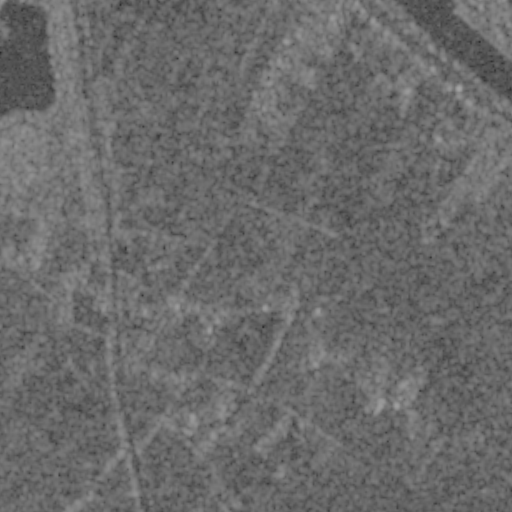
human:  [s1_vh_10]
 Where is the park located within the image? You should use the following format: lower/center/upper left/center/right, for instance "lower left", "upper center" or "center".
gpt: The park is located in the upper right of the image.
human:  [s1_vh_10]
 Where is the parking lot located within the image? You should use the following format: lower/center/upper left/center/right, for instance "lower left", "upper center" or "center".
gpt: The parking lot is located in the upper right of the image.
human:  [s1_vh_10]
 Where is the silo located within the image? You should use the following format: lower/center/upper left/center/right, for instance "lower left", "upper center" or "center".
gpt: The silo is located in the upper right of the image.
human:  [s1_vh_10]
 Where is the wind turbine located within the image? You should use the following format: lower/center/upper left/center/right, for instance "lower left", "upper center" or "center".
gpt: The wind turbine is located in the upper left of the image.
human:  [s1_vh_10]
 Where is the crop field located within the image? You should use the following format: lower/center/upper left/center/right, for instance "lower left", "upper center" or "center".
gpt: There is no crop field in the image.

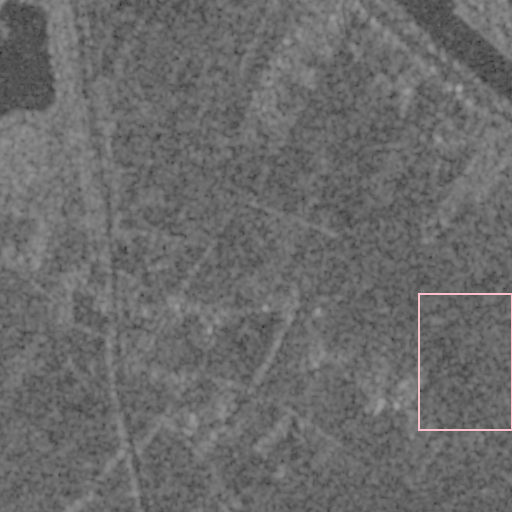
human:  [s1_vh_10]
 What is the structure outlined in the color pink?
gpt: The structure outlined in pink is a crop field.
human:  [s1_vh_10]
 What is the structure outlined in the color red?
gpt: There is no red outline.